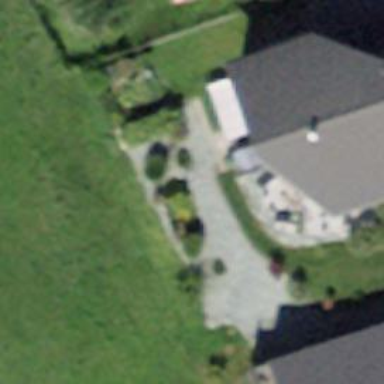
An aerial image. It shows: Gabled roof house.